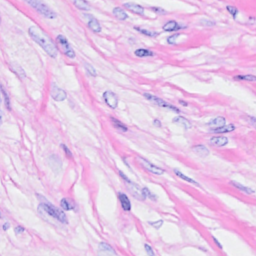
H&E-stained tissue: Breast